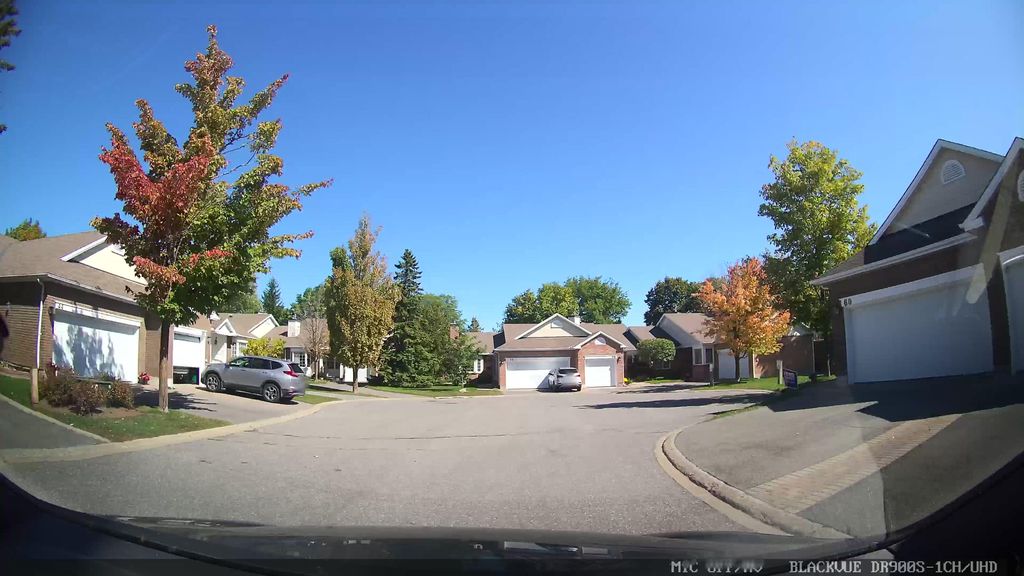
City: ottawa-gatineau